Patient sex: M
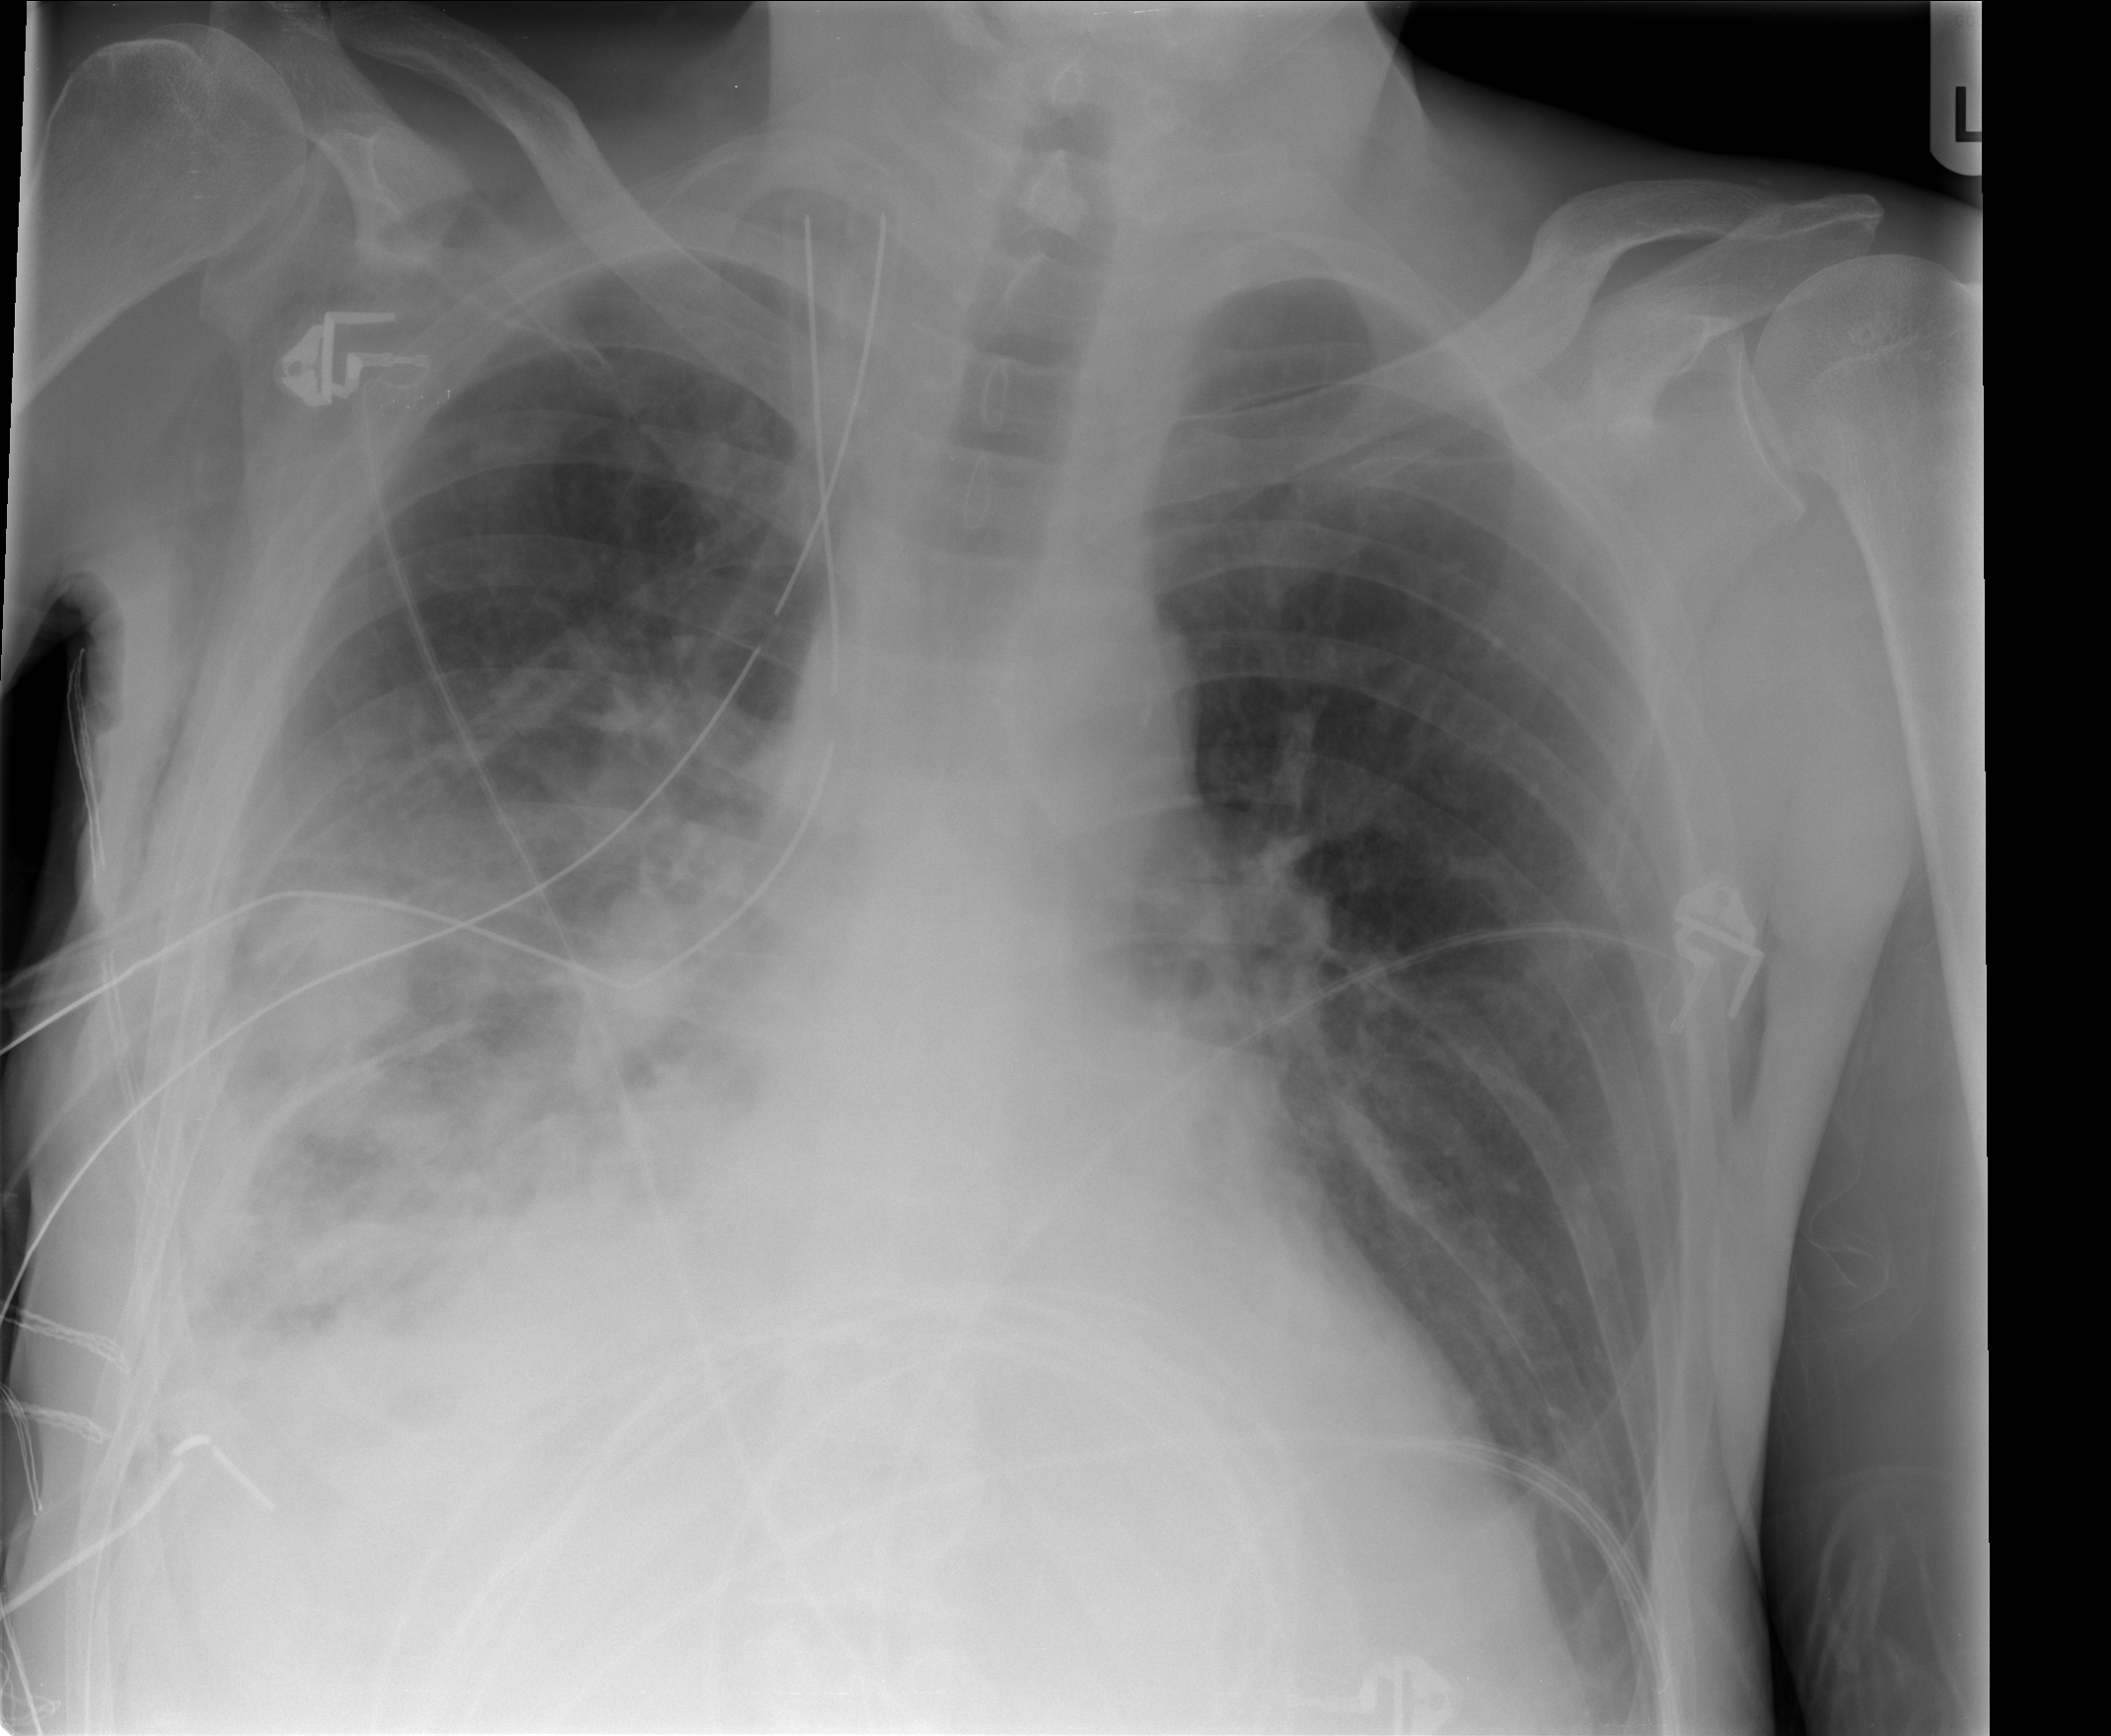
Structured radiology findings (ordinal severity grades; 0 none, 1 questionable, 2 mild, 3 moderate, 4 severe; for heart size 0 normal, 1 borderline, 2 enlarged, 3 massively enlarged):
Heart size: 2
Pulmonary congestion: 0
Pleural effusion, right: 2
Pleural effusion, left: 0
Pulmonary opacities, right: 0
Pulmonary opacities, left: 0
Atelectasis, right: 3
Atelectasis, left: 0